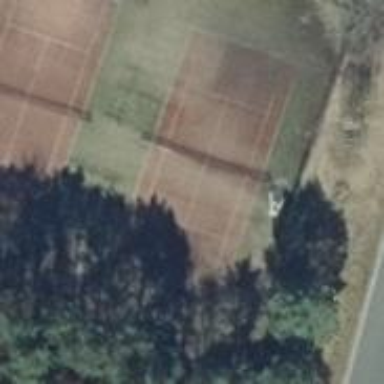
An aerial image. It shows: Tennis court in forest area. The court surface is tartan.